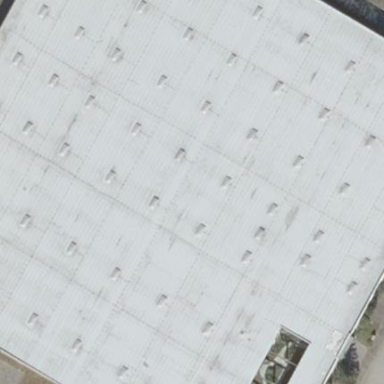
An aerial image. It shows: Office building with flat roof.